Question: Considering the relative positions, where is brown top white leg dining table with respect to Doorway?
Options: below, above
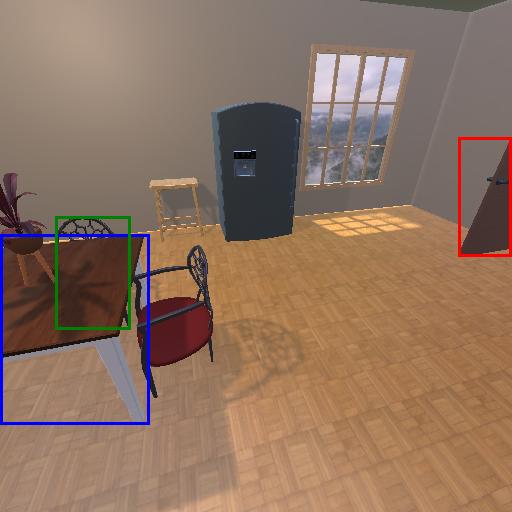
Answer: below